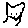
Label: cat